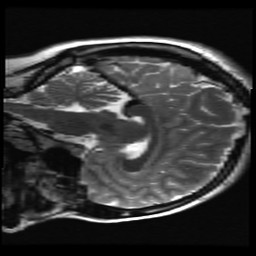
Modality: T2w
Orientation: sagittal
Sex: female
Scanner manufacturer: ge
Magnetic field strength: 3 T
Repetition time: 5 s
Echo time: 0.101 s